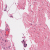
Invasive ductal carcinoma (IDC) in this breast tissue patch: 0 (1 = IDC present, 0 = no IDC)